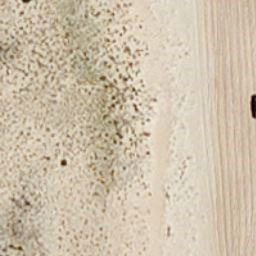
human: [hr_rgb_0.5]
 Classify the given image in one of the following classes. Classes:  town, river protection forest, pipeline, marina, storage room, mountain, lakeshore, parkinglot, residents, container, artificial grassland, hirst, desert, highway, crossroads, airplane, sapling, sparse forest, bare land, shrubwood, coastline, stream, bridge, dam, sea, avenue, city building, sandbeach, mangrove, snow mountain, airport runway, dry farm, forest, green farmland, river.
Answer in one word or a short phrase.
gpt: sandbeach